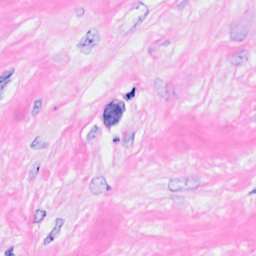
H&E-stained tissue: Breast